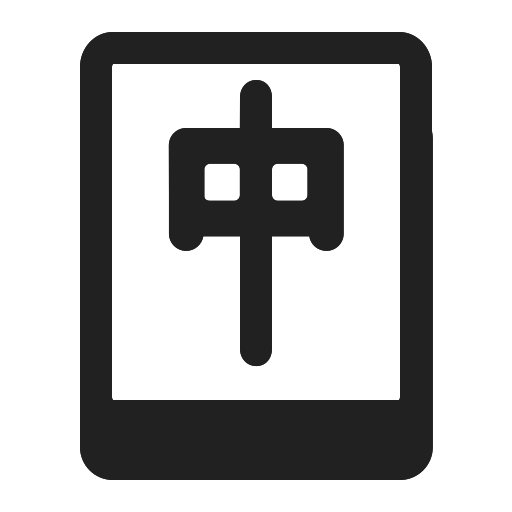
mahjong red dragon high contrast